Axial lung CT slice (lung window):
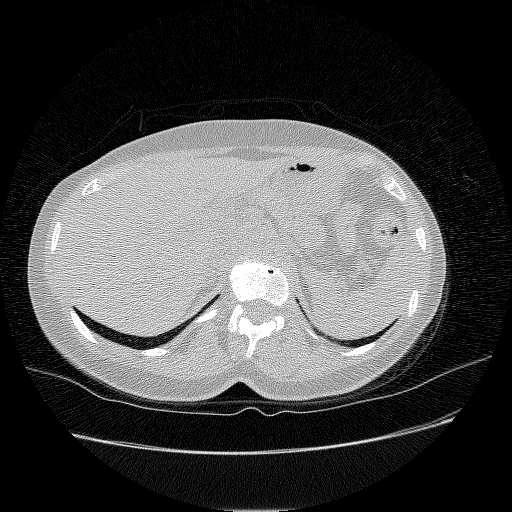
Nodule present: no